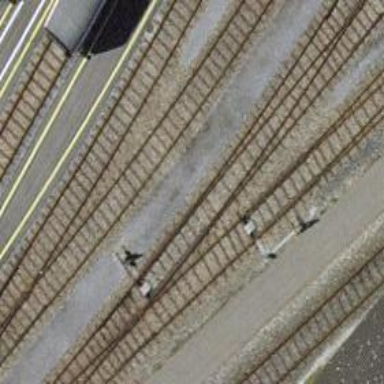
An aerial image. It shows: Railway yard with one track.